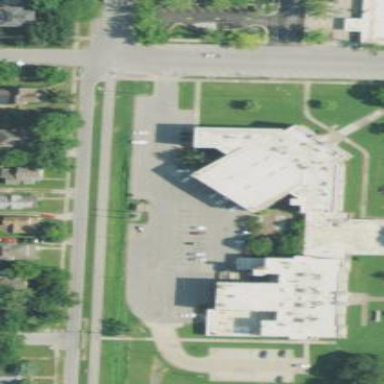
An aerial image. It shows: Building.